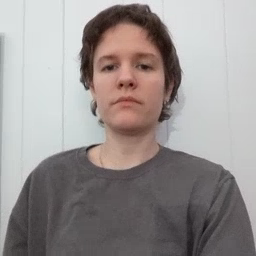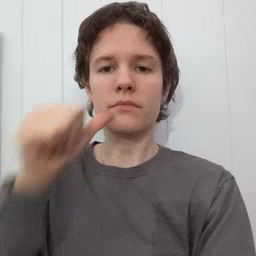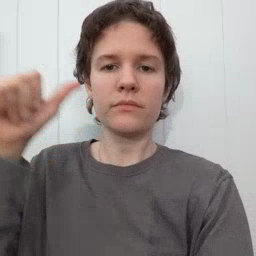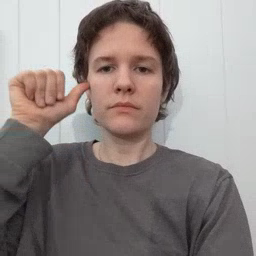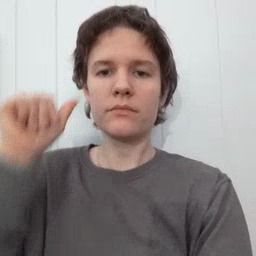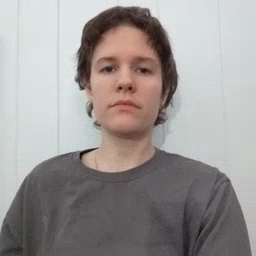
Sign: yesterday